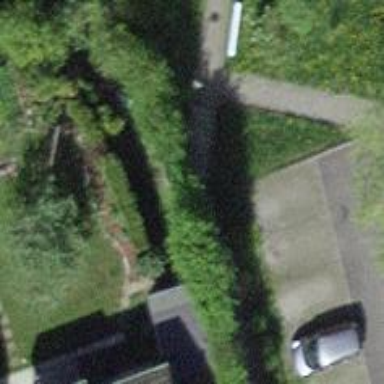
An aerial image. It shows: Road with steps.